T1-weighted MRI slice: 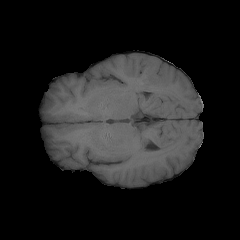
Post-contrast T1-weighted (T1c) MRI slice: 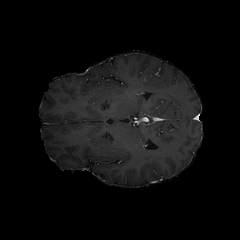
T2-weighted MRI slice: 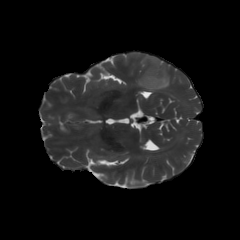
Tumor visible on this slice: yes